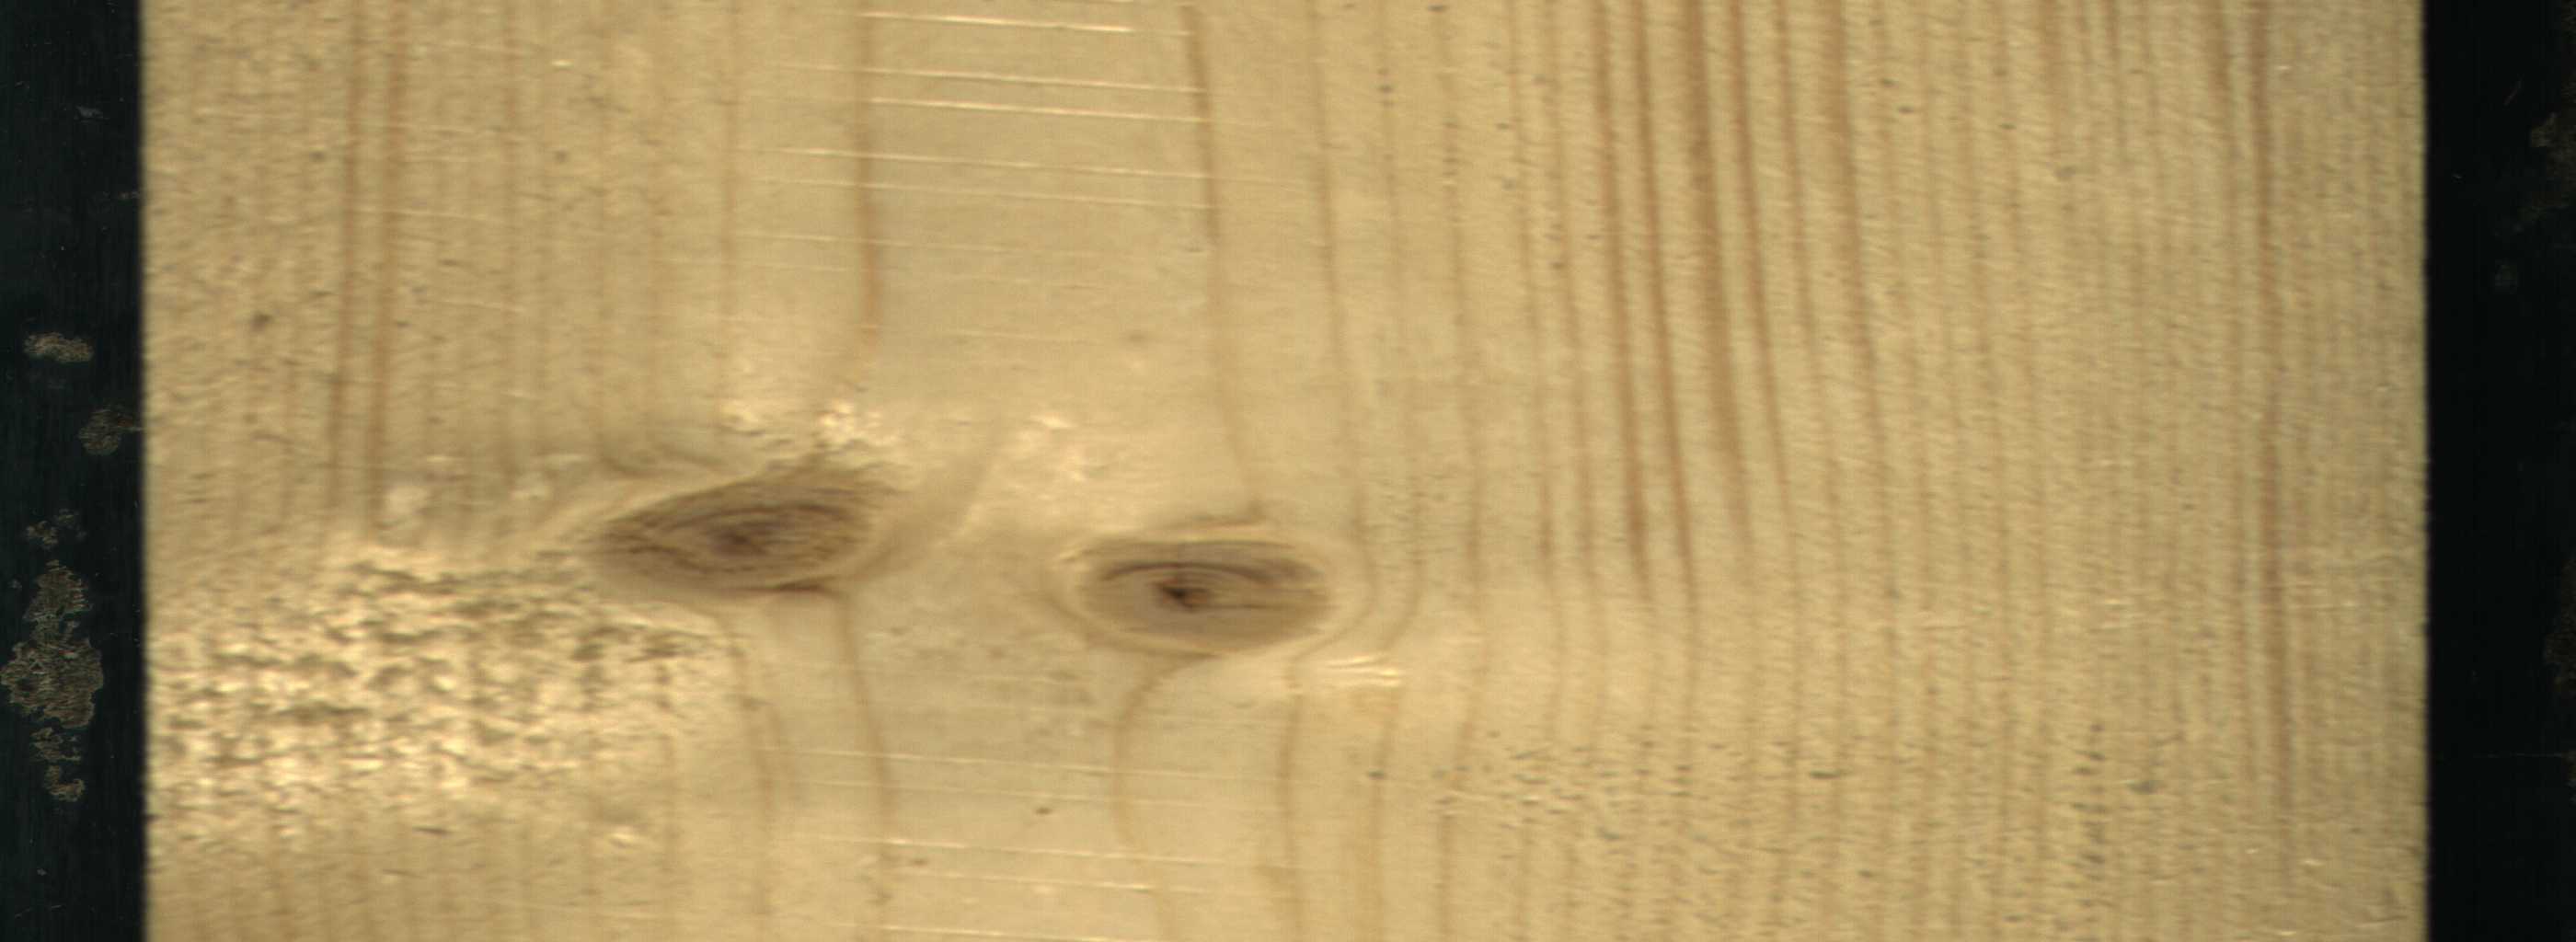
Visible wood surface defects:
Live_Knot
Live_Knot